Question: I created the following image to be rendered under all h1 title tags in my website. Trouble is, every tutorial I find online discusses border image property as a all around border.
All I want to achieve is to get this one small image underneath the title, once. No repeat. centered. According to this <URL> there is a property called border-bottom-image. But I can't seem to get it to display properly.
Google chrome developer tools tells me that this is an unknown property name. If I can't achieve this with the following css3, how can I achieve it?
'''
.entry-title{
border-bottom-image: url(images/title-borderbottom.jpg);
}
'''

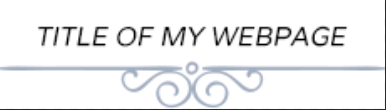
Answer: Here are two options that allow you to do what you want without resorting to 'border-image', which is not really built for what you want to do.
# background-image + :after
This uses a pseudo-element (':after') to "insert" a block with your given image as the 'background-image'. I think this is probably better than the next option, since it's least disruptive to the element's styling.
'''
.entry-title:after {
content: "";
display: block;
height: 70px;
background-image: url(http://placehold.it/350x65);
background-repeat: no-repeat;
background-position: center bottom;
}
'''
<URL>
# background-image + padding
This uses 'padding-bottom' to make space for the image, then sticks the image along the bottom of the element, positioning in the center.
'''
.entry-title {
padding-bottom: 70px;
background-image: url(http://placehold.it/350x65);
background-repeat: no-repeat;
background-position: center bottom;
}
'''
<URL>